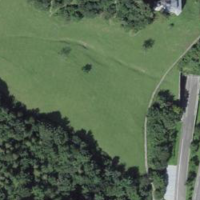
EUNIS habitat code: 25
Species observed at this site:
Podarcis muralis
Silene nutans